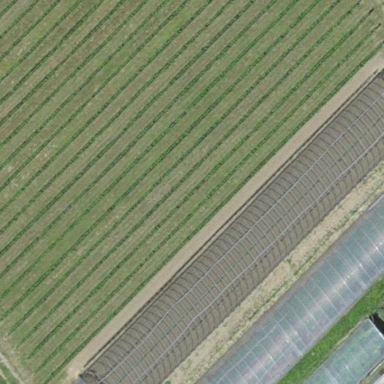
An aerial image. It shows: Greenhouse.